Question: I just forced the database engine tuning wizard in ssms 2008 to analyze a 5mb trace.
I got a list of recommendations returned to me, in terms of indexes to implement; however, I am unable to apply the recommendations because it is greyed out:

Does anyone know whether this is a bug? How would I manually implement the changes?
Thank you so much for your guidance.
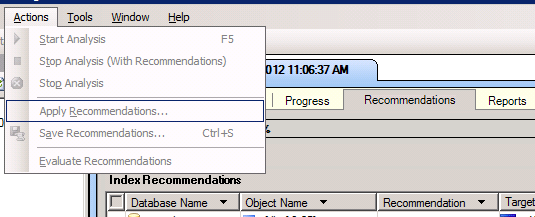
Answer: You can simply click the right most column that looks like hyperlink and it will open a popup window which will have the recommended index or statistic in query form. You can click Copy to Clipboard from the popup window. Now paste it in to your SSMS New Query window and execute it.
The only reason I think 'Apply Recommendations' menu item is disabled is either you don't have enough permissions to make those changes or the session has timed out.
Hope this helps!